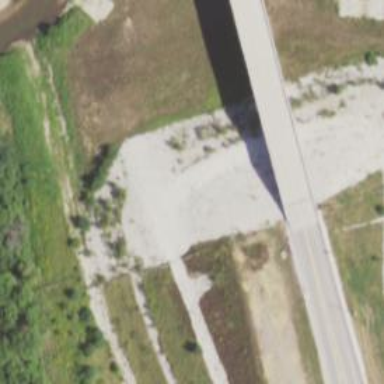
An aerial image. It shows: There is bridge in the image.